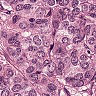
Metastatic tissue present: yes